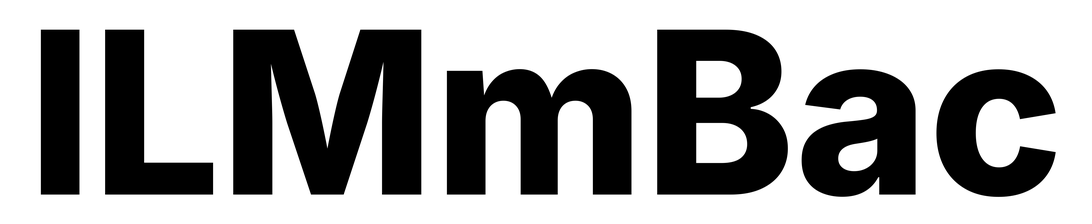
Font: Inter_ExtraBold